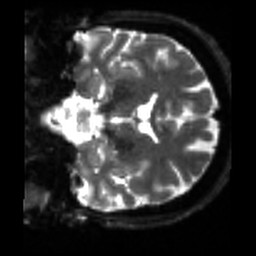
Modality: sbref
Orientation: coronal
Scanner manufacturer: siemens
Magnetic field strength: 3 T
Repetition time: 4 s
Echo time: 0.0594 s